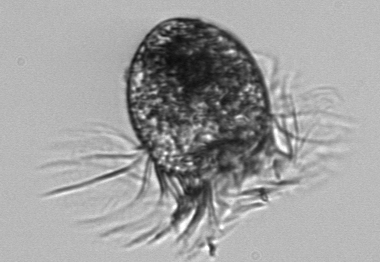
Label: Pelagostrobilidium